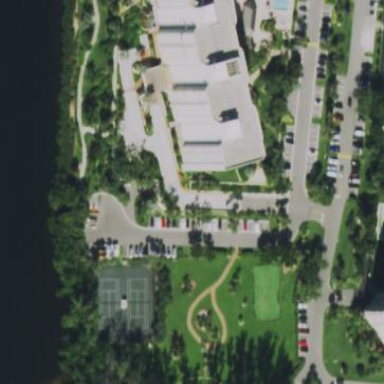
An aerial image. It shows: Parking area.